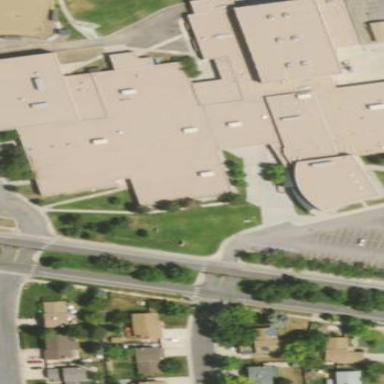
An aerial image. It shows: School building.